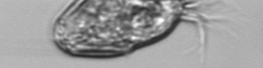
Label: Strombidium_morphotype1